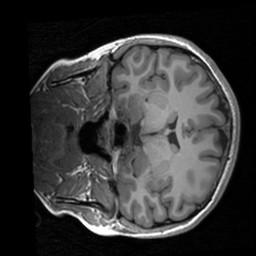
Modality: T1w
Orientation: coronal
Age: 21
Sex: female
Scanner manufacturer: siemens
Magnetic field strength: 3 T
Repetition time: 1.9 s
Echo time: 0.00226 s